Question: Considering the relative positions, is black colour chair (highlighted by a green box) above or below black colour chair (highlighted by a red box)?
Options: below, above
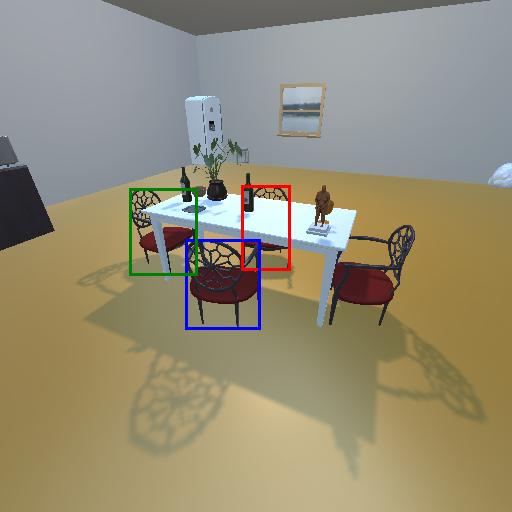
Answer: below